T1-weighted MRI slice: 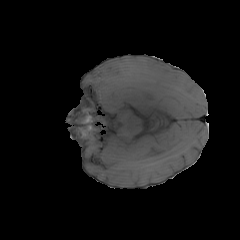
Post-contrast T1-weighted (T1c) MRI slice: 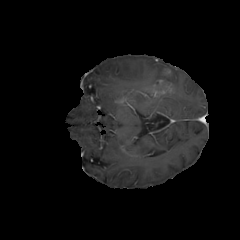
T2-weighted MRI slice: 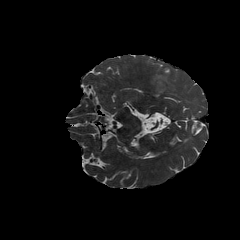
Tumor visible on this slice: yes